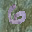
Label: 6